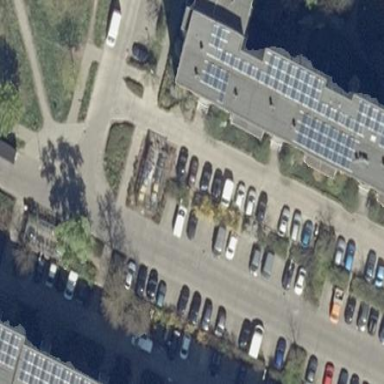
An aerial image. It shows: Parking available on the street side.